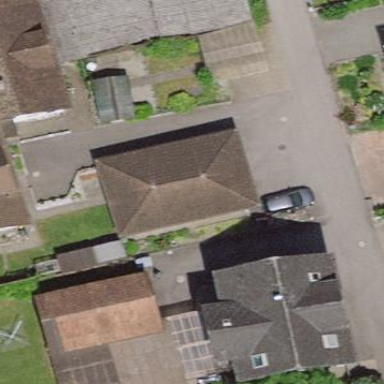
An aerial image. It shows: Group of garages.